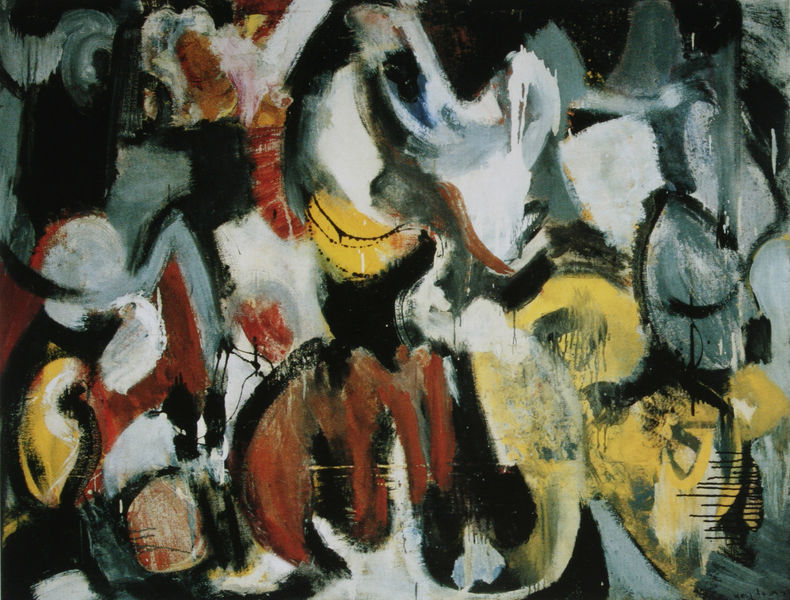
Titel: Monate und Monde
Künstler: Grace Hartigan
Institution: Im Besitz der Künstlerin
Schlagwörter: blau, dunkel, weiß, frauen, gelb, grün, menschen, ocker, braun, bunt, grau, hell, hüte, köpfe, orange, schwarz, rot, muster, öl, oval, rund, farbig, umrisse, abstrakt, flächen, modern, farbe, formen, linien, sturm, wild, ölfarbe, striche, wolkig, kreise, verlaufen, äl, acrylfarbe, ohne titel